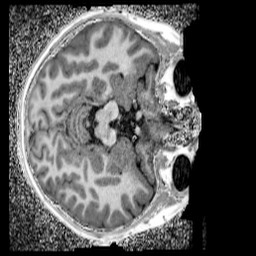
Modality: UNIT1_denoised
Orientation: axial
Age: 11
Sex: male
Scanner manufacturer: siemens
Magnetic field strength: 3 T
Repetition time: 4 s
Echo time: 0.00299 s